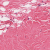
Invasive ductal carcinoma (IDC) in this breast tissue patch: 0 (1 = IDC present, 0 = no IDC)